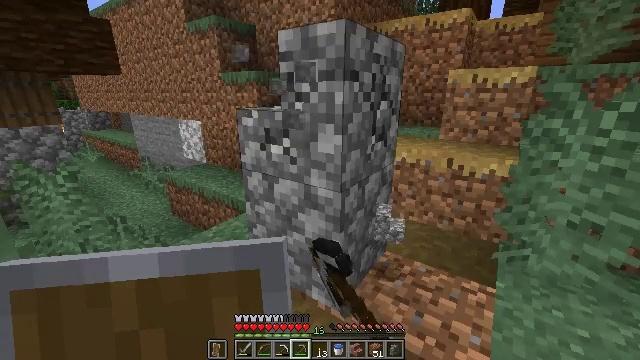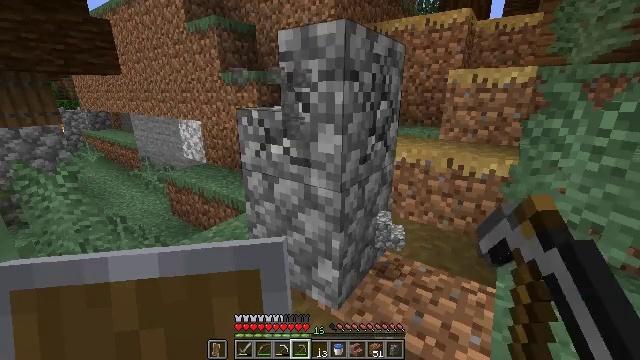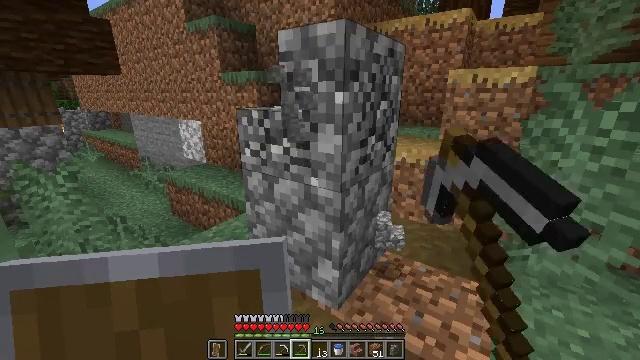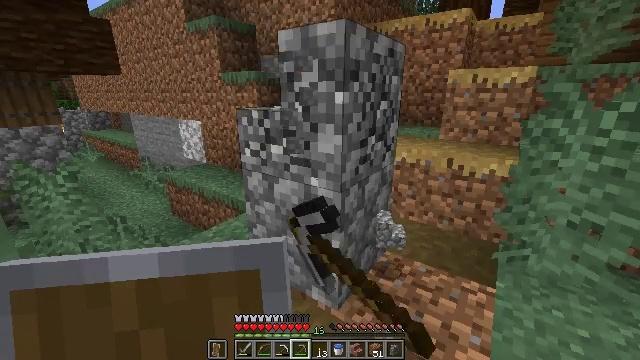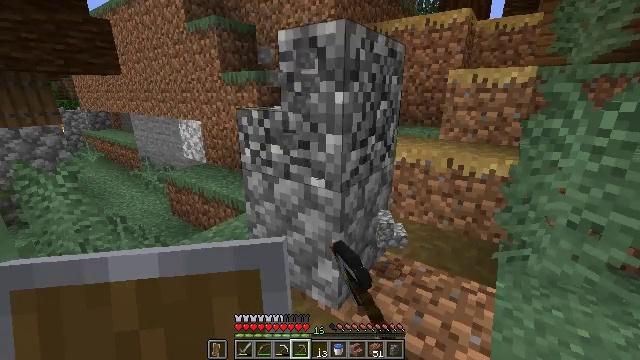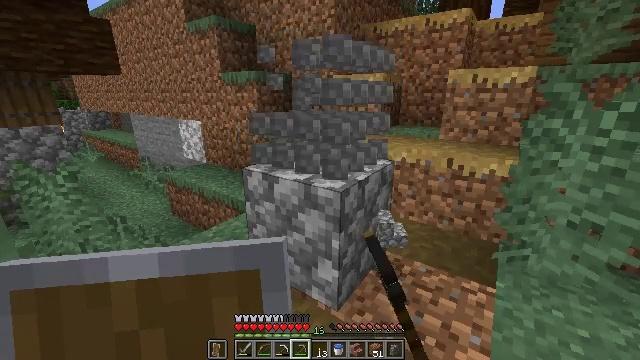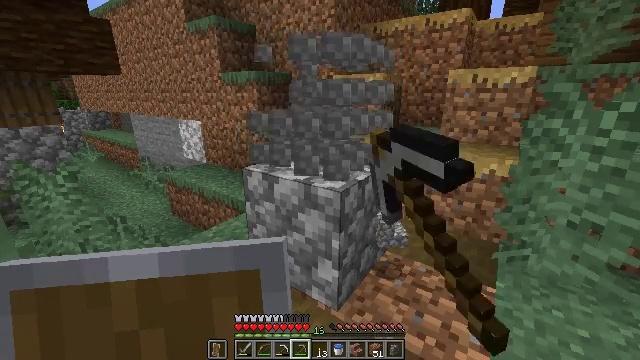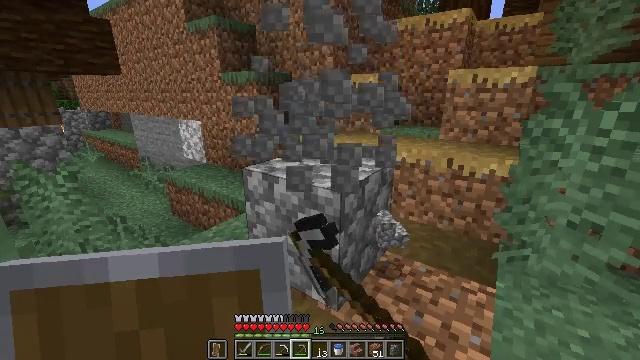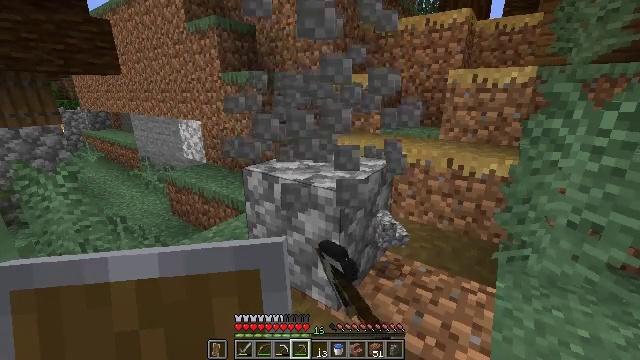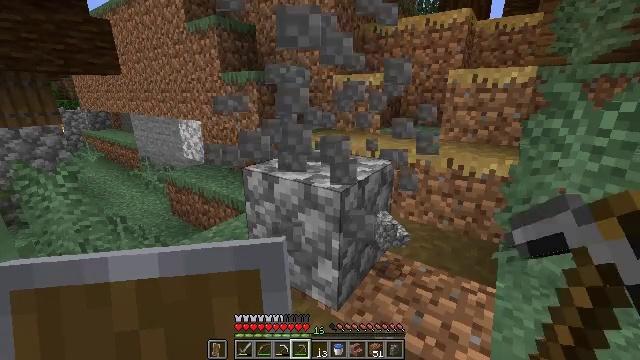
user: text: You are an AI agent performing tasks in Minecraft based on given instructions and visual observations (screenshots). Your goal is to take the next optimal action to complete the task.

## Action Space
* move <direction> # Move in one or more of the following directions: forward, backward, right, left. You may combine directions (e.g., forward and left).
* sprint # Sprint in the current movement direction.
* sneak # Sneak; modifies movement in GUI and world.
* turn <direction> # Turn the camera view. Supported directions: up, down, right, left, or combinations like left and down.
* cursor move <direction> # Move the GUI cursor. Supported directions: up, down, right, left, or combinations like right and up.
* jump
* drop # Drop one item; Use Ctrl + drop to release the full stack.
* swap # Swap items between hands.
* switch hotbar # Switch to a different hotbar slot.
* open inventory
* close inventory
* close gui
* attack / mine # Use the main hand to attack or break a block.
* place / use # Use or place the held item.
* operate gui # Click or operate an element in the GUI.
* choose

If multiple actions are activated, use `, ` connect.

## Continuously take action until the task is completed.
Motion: motion action
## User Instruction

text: Recycle the cobblestone stairs.
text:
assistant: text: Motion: attack / mine
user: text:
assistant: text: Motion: attack / mine
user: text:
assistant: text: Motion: attack / mine
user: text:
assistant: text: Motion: attack / mine
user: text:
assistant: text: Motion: attack / mine
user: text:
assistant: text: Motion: attack / mine
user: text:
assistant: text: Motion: attack / mine
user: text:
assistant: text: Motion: attack / mine
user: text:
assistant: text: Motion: attack / mine
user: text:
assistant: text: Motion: attack / mine